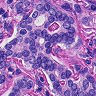
Metastatic tissue present: yes